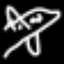
Label: airplane